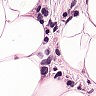
Metastatic tissue present: yes